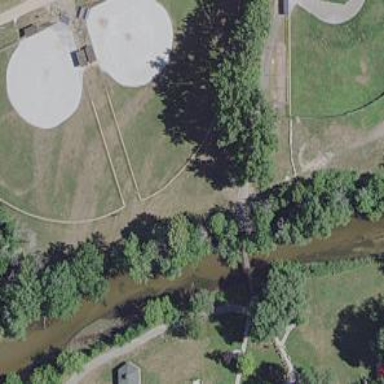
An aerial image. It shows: Path leading to bridge.